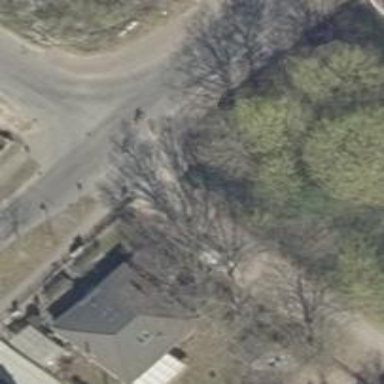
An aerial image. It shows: Unmarked crossing on the road.